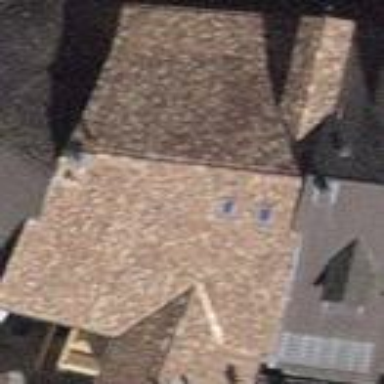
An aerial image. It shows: Building with tile roof.